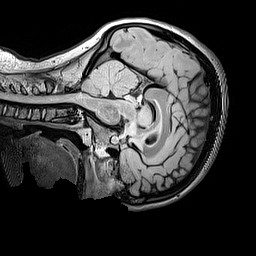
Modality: FLAIR
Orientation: sagittal
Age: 12
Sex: female
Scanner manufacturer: siemens
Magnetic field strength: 3 T
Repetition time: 5 s
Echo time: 0.388 s